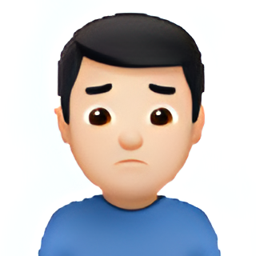
Name: man frowning type 1 2
Emoji: 🙍🏻‍♂️
Group: People & Body
Sub-group: person-gesture